Question: I have created a scatter plot and am attempting to set the 'xticklabel' property of the 'set' function but not all of the labels are printing on the plot. As you can see in the attached, there are 11 'x' values. I am including 11 string values in the set function, but only 7 are appearing on 'x-axis' of the plot.
What am I doing wrong?
'x' is a 242x1 vector
'haz' is a 242x1 vector
'ls' is a 242x1 vector
'''
scatter(x,haz,30,ls,'filled');
set(gca,'xticklabel',{'6M';'1Y';'2Y';'3Y';'4Y';'5Y'; ...
'7Y';'10Y';'15Y';'20Y';'30Y'});
title(['Implied hazard rates']);
xlabel('Tenor')
colormap('Summer');
colorbar;
hold on;
'''

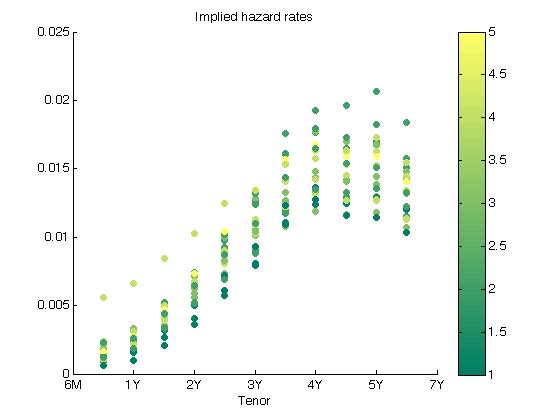
Answer: Your problem is that your tick labels don't match up with where you the ticks should be. You need to tell the axes to put ticks at each of the x-locations in your plot, probably like this:
'''
set(gca, 'XTick', unique(x));
% Now set your tick labels...
'''